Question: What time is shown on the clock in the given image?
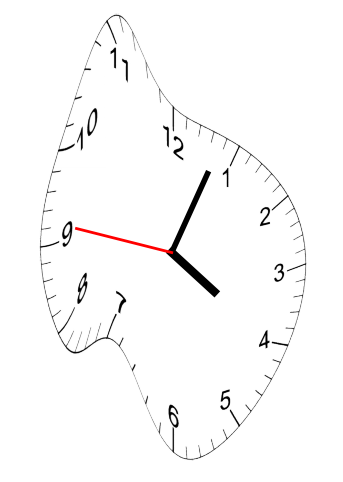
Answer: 04:03:46